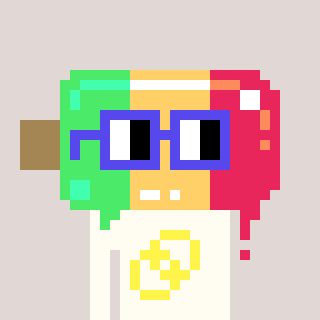
a pixel art character with square blue glasses, a icepop-shaped head and a grayscale-colored body on a warm background